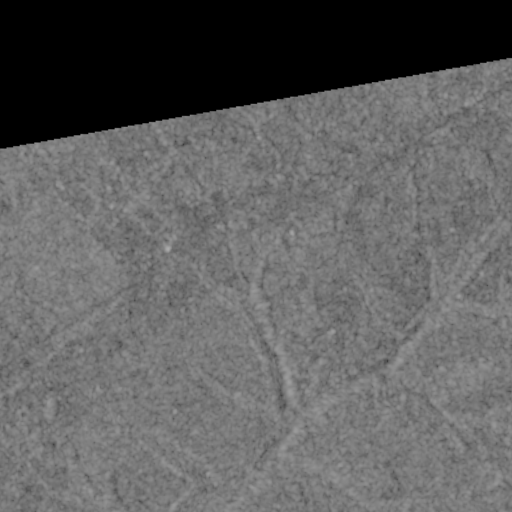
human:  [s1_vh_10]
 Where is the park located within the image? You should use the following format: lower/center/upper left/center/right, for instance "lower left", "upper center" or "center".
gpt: The park is located in the center left of the image.
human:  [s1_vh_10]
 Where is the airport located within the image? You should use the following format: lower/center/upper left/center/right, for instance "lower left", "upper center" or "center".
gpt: There is no airport in the image.

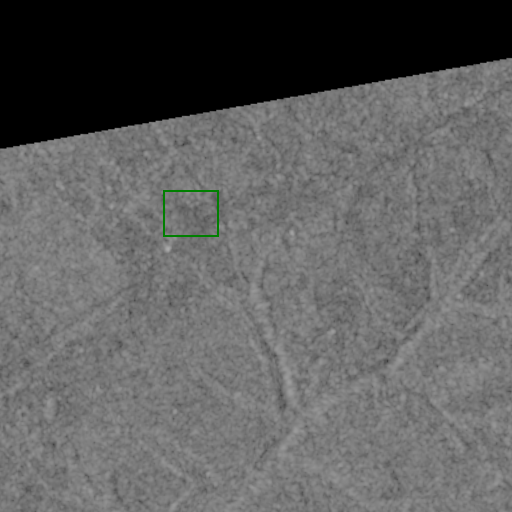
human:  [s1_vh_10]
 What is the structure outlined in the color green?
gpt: The structure outlined in green is a park.
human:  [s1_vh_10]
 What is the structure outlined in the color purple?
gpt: There is no purple outline.